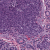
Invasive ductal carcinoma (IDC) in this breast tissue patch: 0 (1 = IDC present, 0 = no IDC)